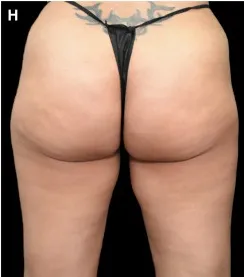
Case study 5. The patient is shown 4 months after TVS (G-I).
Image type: medical_photograph (skin_photograph)